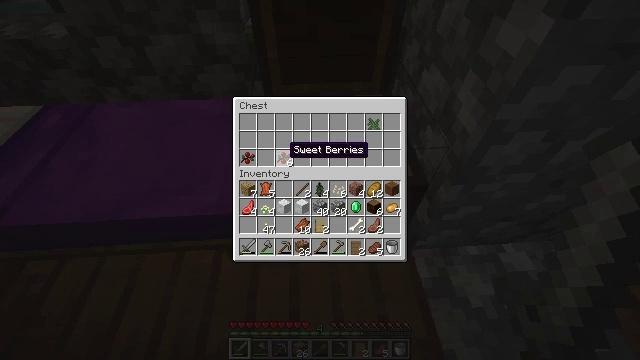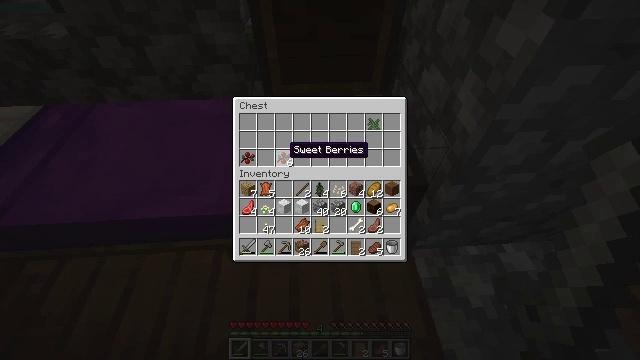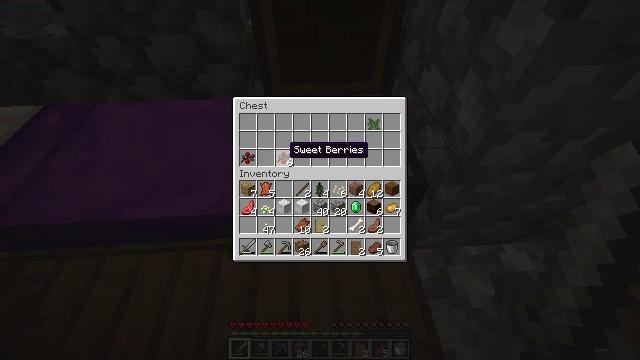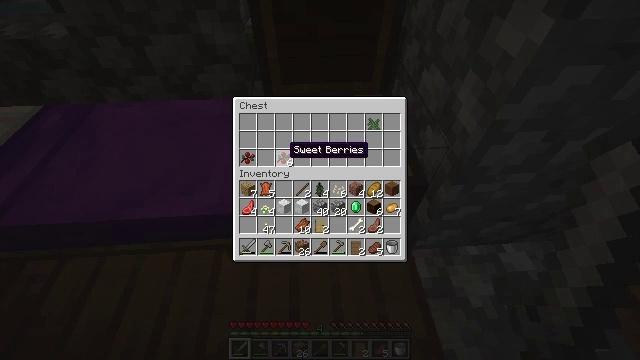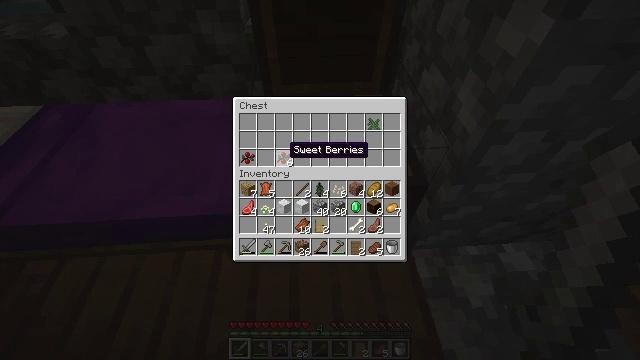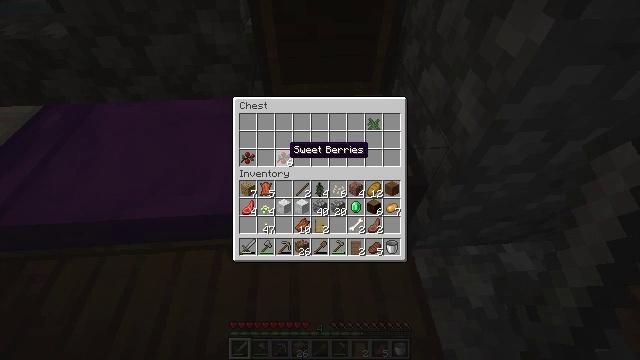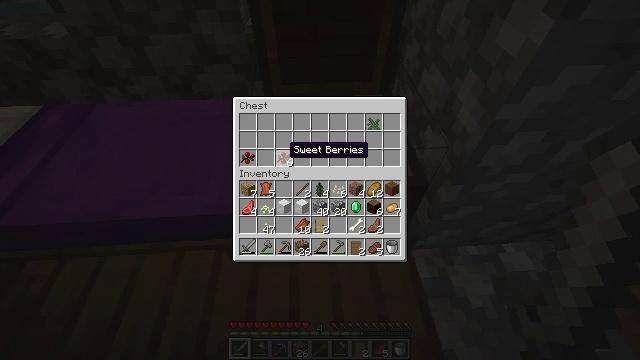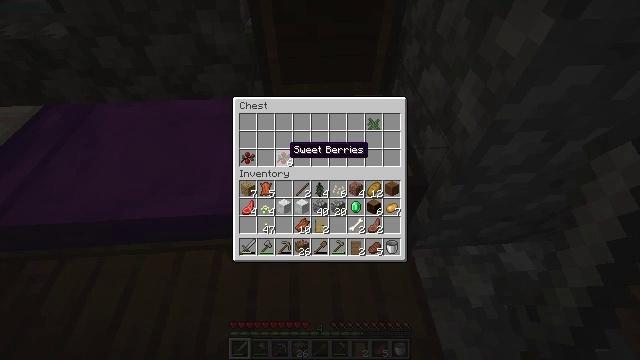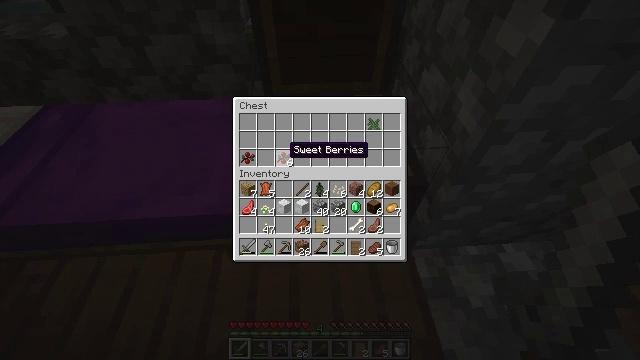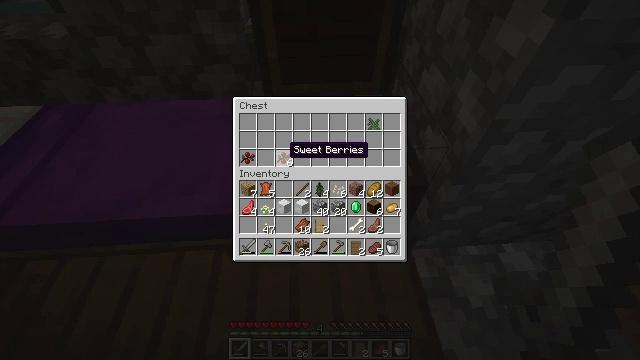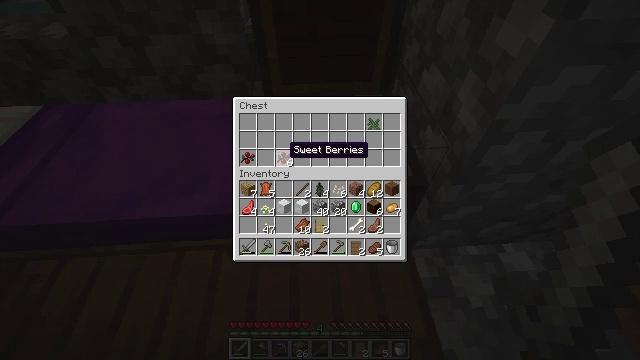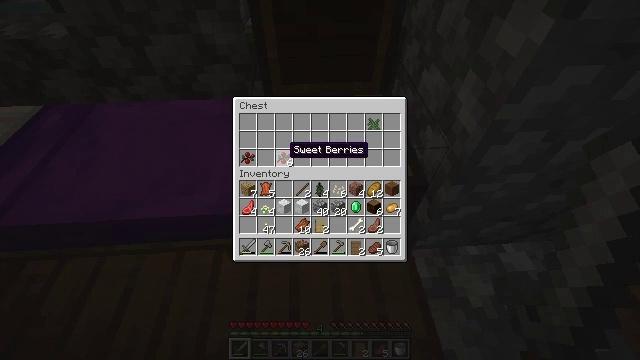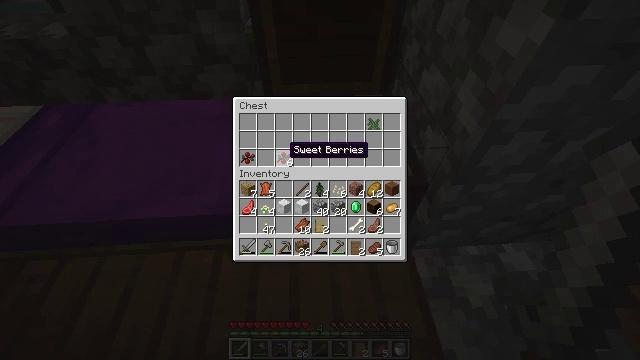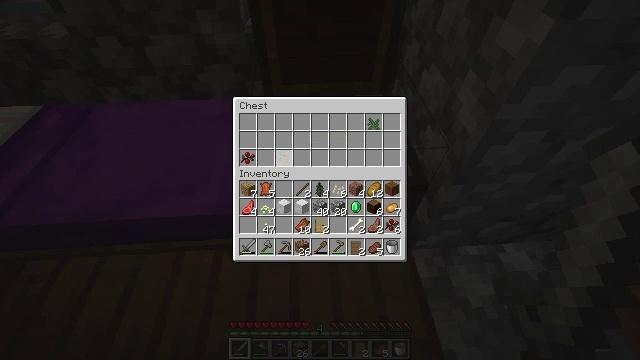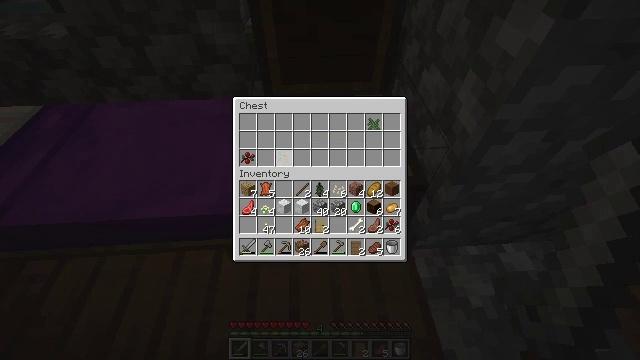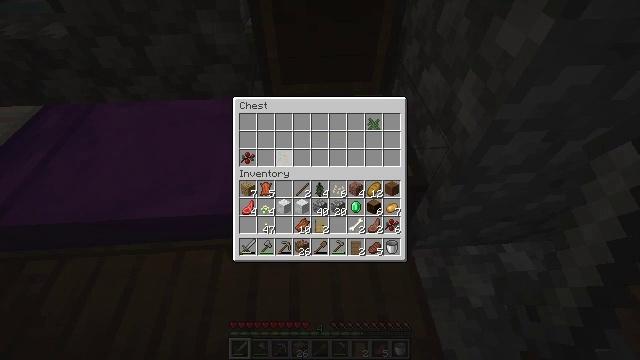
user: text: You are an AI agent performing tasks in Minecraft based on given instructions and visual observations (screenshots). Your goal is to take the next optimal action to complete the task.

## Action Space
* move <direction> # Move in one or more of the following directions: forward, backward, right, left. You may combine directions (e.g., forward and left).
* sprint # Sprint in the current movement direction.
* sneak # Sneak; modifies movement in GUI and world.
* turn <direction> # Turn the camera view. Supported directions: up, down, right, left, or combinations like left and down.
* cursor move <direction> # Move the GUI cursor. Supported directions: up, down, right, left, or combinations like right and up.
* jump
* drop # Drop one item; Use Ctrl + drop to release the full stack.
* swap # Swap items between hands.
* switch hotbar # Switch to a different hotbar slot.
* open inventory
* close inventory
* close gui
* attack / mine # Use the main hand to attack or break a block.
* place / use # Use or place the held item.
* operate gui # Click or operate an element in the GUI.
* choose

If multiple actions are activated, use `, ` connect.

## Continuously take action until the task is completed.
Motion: motion action
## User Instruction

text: Mine the spruce door to collect it.
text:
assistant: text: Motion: sneak
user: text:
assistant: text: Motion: sneak
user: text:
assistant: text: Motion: sneak
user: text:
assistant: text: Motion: sneak
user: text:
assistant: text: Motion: sneak
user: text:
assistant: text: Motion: sneak
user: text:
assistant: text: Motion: sneak
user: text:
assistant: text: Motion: sneak
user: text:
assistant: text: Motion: sneak
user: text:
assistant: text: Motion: sneak
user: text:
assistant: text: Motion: sneak
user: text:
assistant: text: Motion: sneak
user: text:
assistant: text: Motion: sneak, operate gui
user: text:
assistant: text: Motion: sneak, operate gui
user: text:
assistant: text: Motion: sneak, operate gui
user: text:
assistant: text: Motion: sneak
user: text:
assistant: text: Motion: sneak, cursor move left
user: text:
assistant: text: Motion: sneak, cursor move left
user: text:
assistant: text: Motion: sneak
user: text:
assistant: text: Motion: sneak
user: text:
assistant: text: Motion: sneak
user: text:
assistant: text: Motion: sneak
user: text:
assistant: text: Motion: sneak
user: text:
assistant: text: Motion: sneak
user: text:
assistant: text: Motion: sneak
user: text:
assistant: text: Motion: sneak, operate gui
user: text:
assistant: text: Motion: sneak, operate gui
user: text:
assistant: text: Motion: sneak, operate gui
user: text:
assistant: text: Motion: sneak
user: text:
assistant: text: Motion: sneak, cursor move right and up